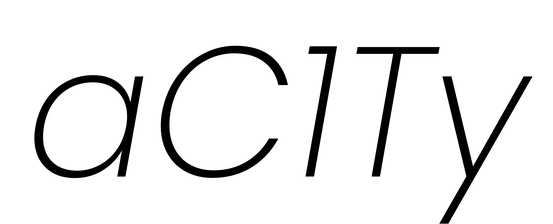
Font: Poppins-ExtraLightItalic